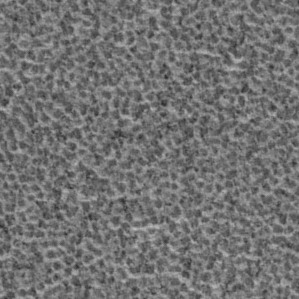
Label: frost